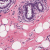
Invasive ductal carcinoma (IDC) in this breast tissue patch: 1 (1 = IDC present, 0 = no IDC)